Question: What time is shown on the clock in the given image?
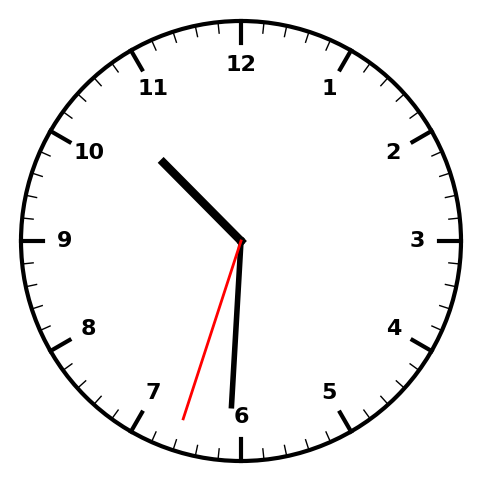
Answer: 10:30:33